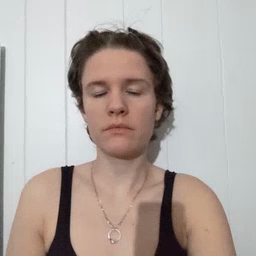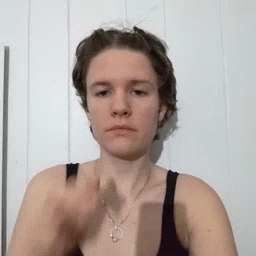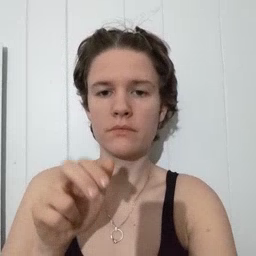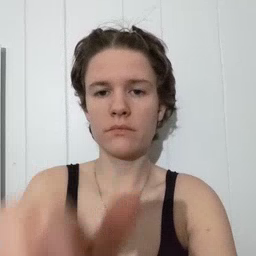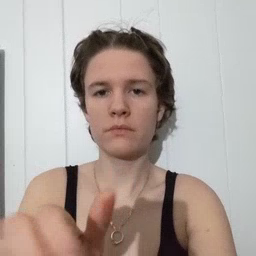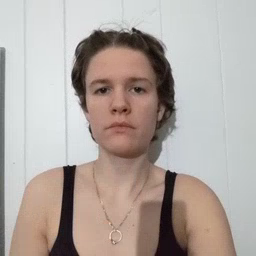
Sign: ride